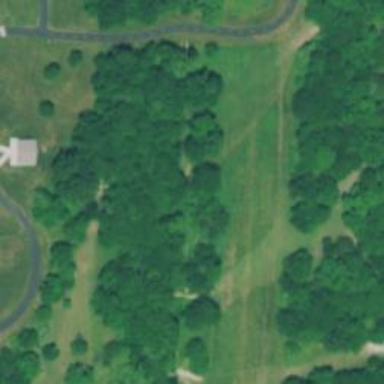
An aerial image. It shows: Disc golf course for leisure activity.